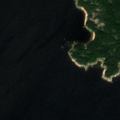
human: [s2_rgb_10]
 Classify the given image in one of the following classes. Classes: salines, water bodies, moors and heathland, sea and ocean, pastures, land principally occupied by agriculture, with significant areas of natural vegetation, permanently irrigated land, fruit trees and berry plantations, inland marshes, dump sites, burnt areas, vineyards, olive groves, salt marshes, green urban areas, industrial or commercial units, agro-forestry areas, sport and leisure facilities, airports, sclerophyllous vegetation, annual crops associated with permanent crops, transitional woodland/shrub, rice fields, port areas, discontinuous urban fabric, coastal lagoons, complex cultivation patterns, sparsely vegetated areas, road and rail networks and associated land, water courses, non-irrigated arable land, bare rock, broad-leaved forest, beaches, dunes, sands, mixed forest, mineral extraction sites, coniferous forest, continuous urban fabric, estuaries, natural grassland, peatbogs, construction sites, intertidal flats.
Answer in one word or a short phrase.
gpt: sea and ocean